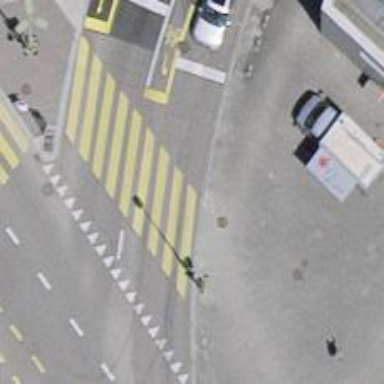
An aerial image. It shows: Traffic signals at road crossing.